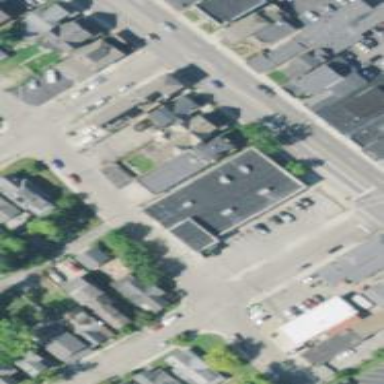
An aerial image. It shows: Variety store inside building.